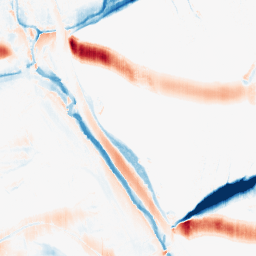
Category: morphological
Decomposition family: morphological_ellipse
Decomposition parameters: operation: average
width: 30
height: 5
Upsampling method: bicubic_16x
Upsampling parameters: scale: 16
Upsampling scale: 16